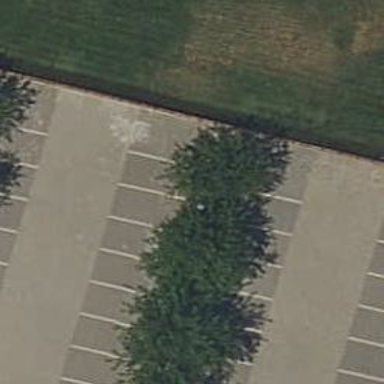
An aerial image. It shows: Row of broadleaved trees.